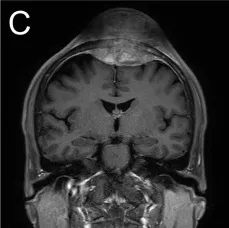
Coronal gadolinium-enhanced T1- weighted magnetic resonance imaging depicting a biconvex mass with extracranial and intracranial invasion, compressing bilateral brain tissue.
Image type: radiology (mri)